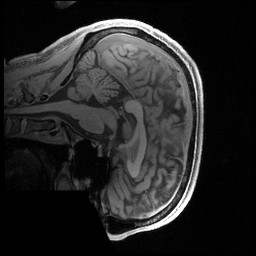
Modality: T1w
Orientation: sagittal
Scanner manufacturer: siemens
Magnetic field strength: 3 T
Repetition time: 2.4 s
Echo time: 0.00222 s